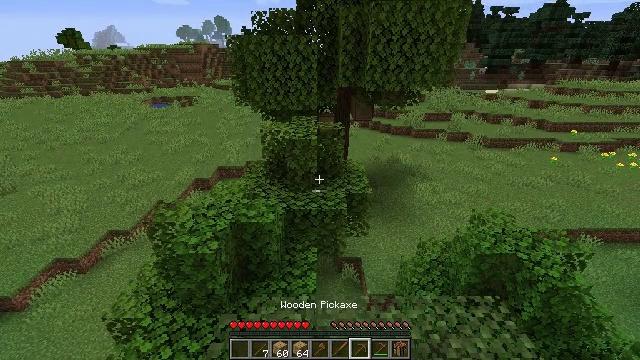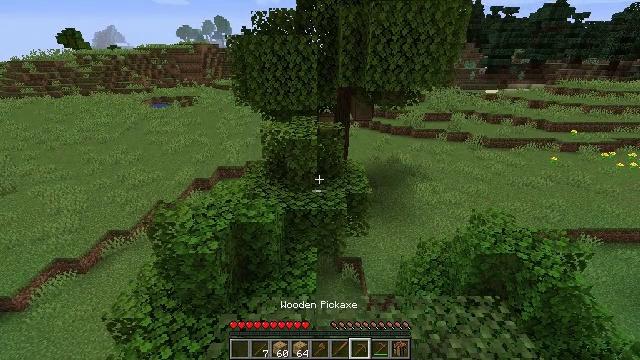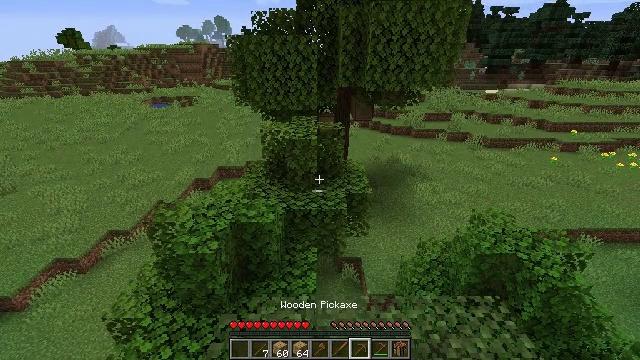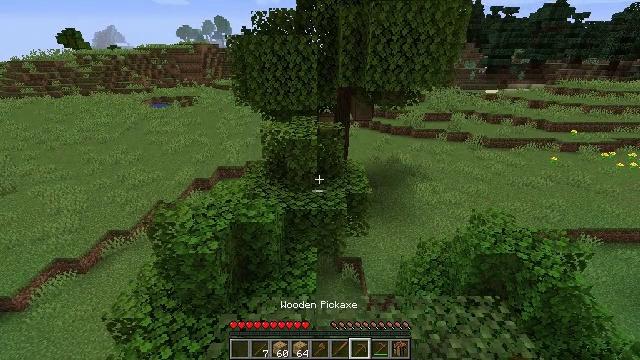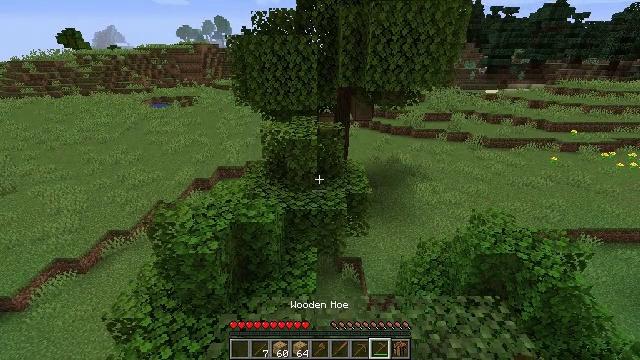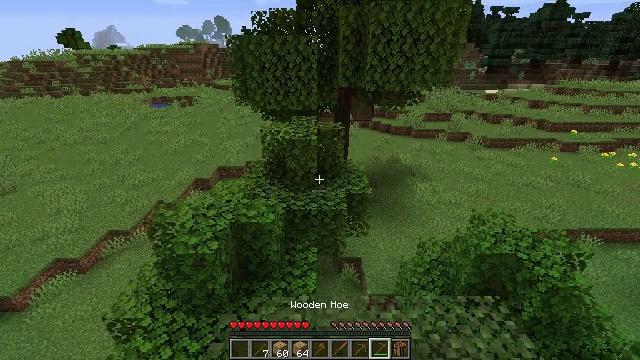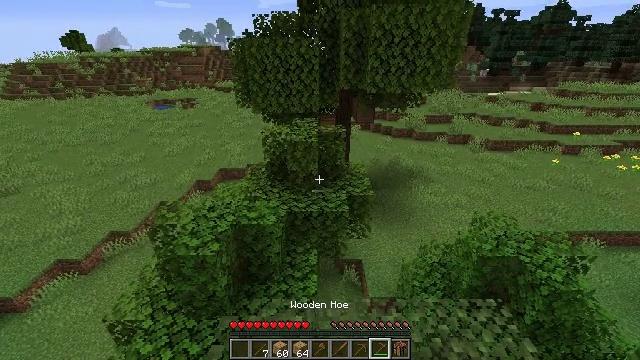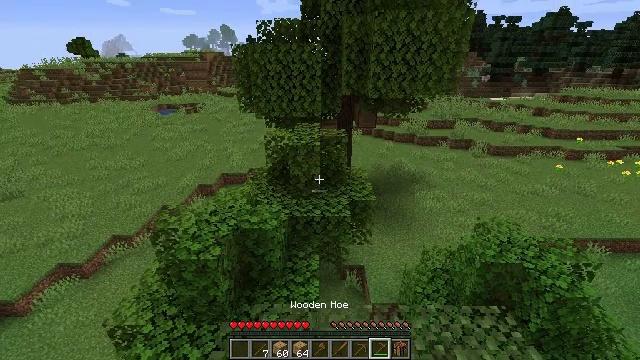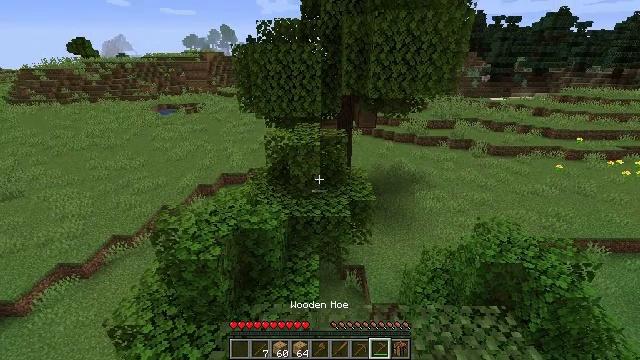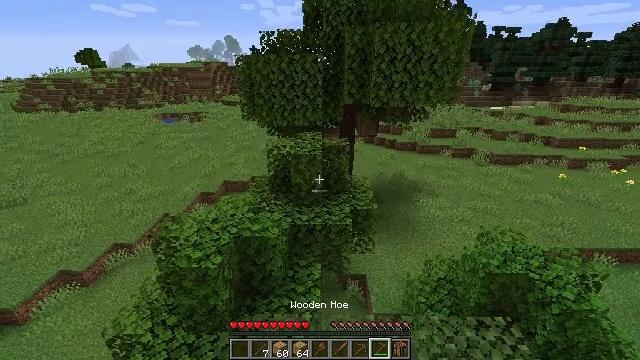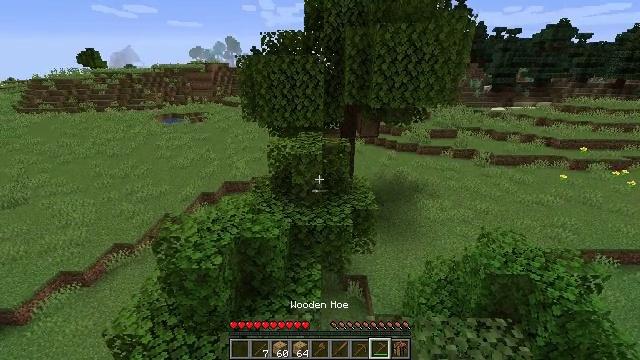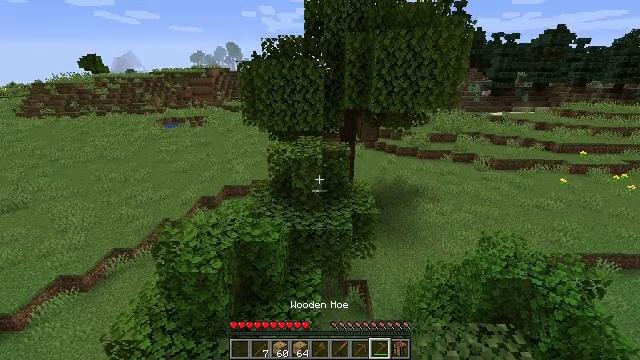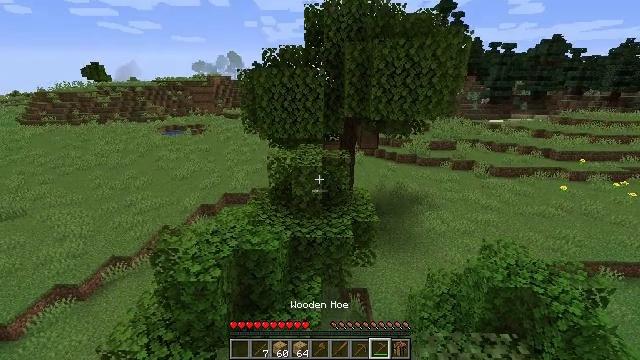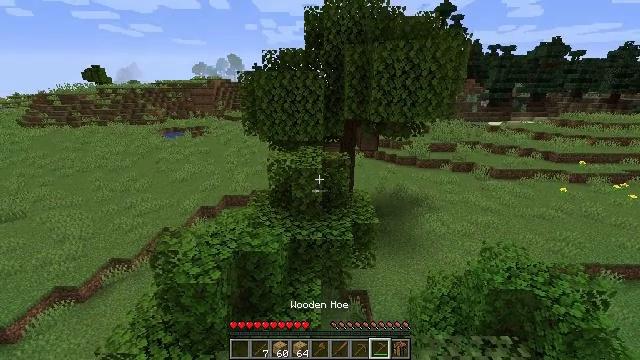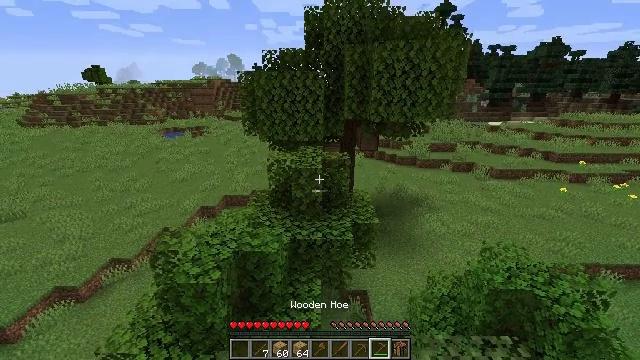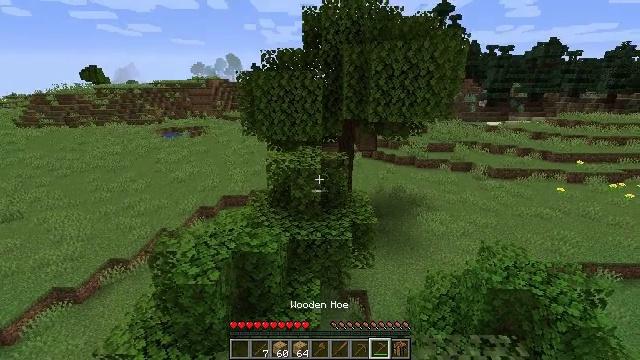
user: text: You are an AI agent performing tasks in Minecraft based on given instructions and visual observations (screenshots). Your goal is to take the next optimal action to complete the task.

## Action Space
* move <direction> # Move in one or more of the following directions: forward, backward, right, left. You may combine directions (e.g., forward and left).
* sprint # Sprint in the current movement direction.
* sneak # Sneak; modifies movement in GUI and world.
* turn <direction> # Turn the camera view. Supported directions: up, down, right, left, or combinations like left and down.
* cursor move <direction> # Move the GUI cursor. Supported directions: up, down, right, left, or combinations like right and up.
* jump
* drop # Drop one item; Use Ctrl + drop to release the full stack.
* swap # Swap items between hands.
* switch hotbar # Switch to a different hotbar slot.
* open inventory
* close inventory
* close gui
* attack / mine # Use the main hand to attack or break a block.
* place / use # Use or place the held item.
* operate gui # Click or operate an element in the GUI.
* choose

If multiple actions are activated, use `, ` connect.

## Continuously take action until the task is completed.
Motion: motion action
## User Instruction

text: Break oak leaves from the trees.
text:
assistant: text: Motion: no_op
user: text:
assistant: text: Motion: no_op
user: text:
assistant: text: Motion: no_op
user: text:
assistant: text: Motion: no_op
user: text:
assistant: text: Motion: no_op
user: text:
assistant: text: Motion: no_op
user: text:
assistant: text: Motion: turn up
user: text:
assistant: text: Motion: no_op
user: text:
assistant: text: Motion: turn up
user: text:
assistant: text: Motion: no_op
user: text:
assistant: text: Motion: no_op
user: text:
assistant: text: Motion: turn up
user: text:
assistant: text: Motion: no_op
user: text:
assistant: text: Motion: no_op
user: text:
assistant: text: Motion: no_op
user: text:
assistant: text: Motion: turn right and down
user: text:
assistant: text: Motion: turn left and down
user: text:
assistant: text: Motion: turn left and down
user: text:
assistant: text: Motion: turn left and down
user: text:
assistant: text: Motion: turn left and down
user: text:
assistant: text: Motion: turn left and down
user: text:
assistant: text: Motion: turn left
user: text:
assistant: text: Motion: no_op
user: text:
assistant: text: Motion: no_op
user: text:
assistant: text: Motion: turn left
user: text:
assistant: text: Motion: turn left and down
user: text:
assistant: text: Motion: turn left
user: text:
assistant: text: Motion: no_op
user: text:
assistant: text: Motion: no_op
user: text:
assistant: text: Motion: turn left and down